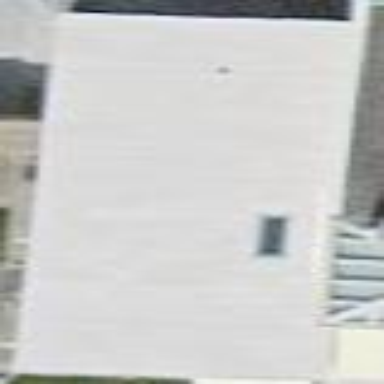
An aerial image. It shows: Garage building.